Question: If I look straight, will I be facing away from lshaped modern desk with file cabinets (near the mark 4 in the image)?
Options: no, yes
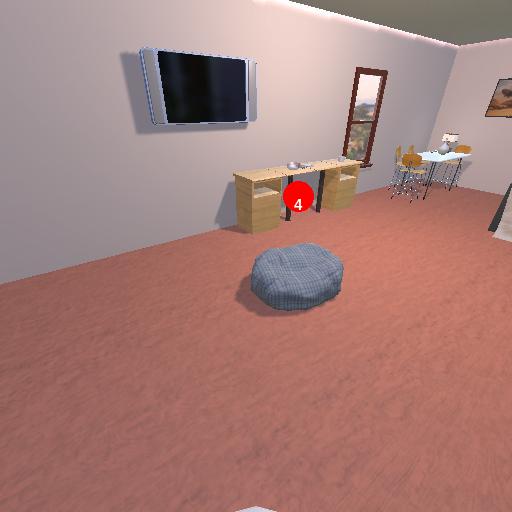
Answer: no